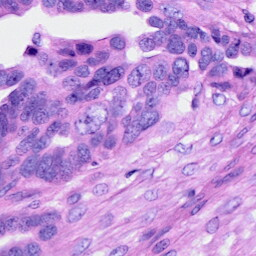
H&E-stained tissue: Ovarian